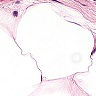
Metastatic tissue present: no